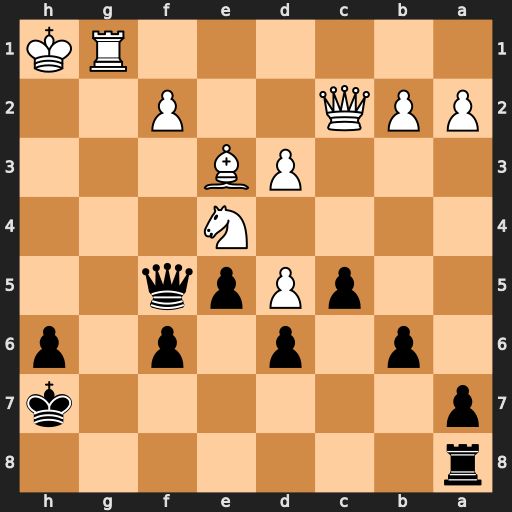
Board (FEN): r7/p6k/1p1p1p1p/2pPpq2/4N3/3PB3/PPQ2P2/6RK
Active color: b
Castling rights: -
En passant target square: -
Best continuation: Qh3#